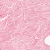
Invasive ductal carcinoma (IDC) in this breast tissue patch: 0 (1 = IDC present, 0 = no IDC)